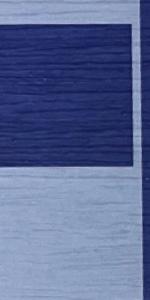
Label: Empty